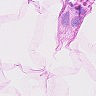
Metastatic tissue present: no